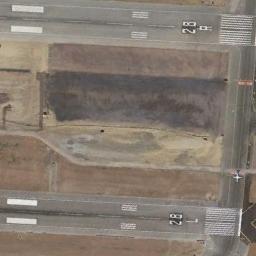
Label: runway